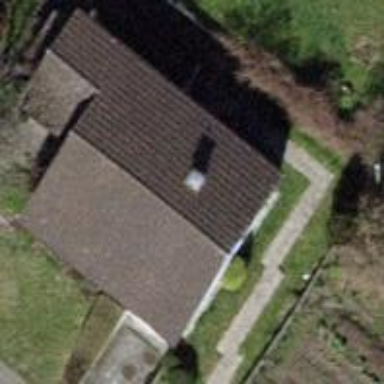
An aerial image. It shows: Gabled roof house.